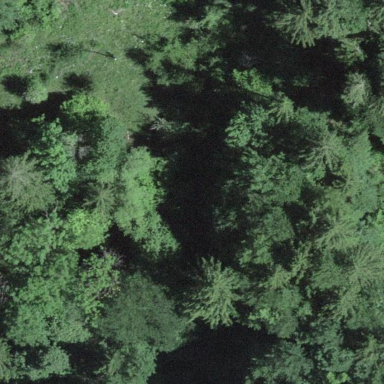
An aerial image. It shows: Mixed leaf-type forest area.